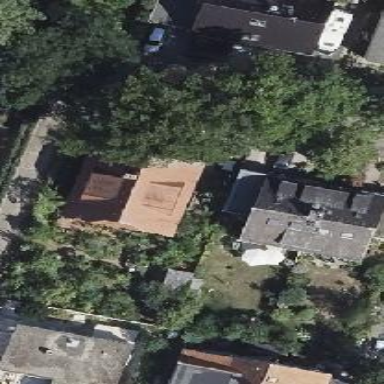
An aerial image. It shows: Detached building.